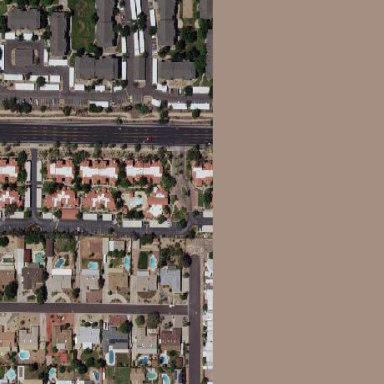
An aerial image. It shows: Residential area consisting of condominiums.